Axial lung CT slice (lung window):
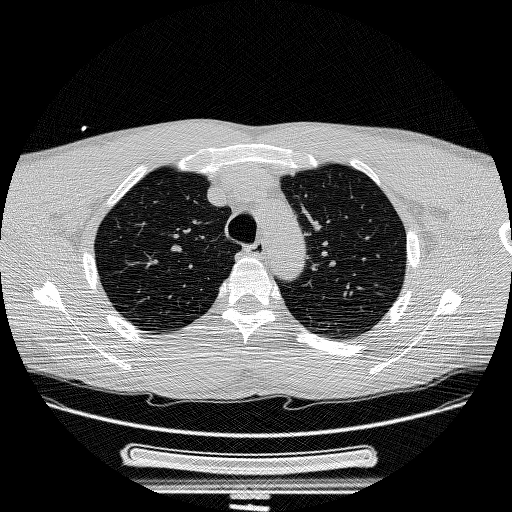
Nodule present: no